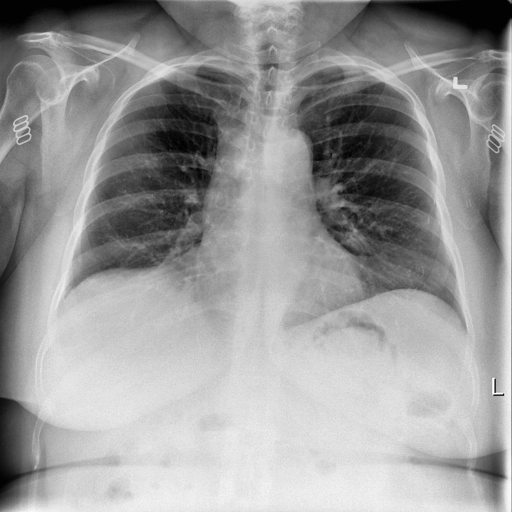
Finding: NORMAL